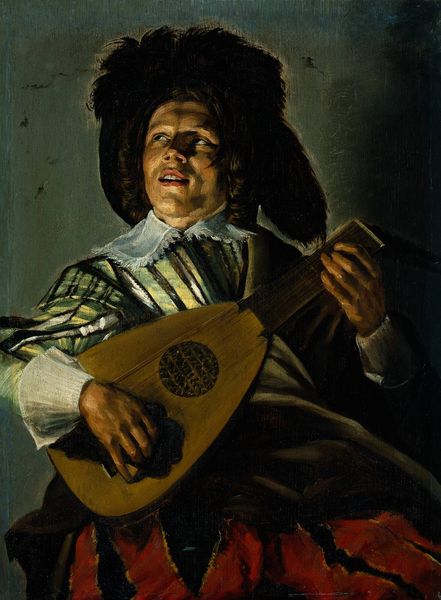
Titel: Die Serenade
Künstler: Judith Leyster
Standort: Amsterdam
Institution: Rijksmuseum
Schlagwörter: dunkel, hand, mann, schatten, umhang, weiß, gelb, grün, sitzen, abend, braun, finger, frau, grau, haar, hell, hut, licht, mund, nacht, nase, profil, schwarz, blick, rot, malerei, rock, alt, hemd, mütze, augen, barock, bluse, gesicht, halten, inkarnat, kragen, mensch, pelz, rembrandt, bildnis, hals, hände, instrument, niederlande, portrait, porträt, öl, auge, gewand, haare, kostüm, sitzend, spitzen, gesang, gitarre, musik, musiker, sängerin, helldunkel, fell, perücke, blue, court, feathers, hands, hat, men, oil, plumes, red, white, arm, black, collar, dark, face, green, grey, hair, lace, lady, nose, old, painting, robe, seated, sitting, wall, woman, yellow, spielen, glanz, musizieren, goya, streifen, gown, looking, brown, junge, gedanken, griff, spiel, zigeuner, denken, schwarzweiss, soldat, manschetten, zigeunerin, feather, zähne, lieder, singen, sänger, narbe, untersicht, classic, man, sky, mittelalter, background, young, baroque, boy, costume, eyes, male, spain, spanish, spitzenkragen, caravaggismus, chiaroscuro, fellmütze, gaukler, gitarrist, halbdunkel, klangkörper, laute, lautenspieler, lautespieler, mandoline, menscj, pelzmütze, porträ, saiten, saiteninstrument, terbruggen, weite hosen, zupfen, zwerg, evening, light, pluderhose, lyra, look, color, shadow, chin, fur, mouth, birds, curls, smile, photo, lied, musikant, happy, smiling, clothes, music, renaissance, walls, art, colorful, pants, musician, medieval, zitter, fingers, stare, leisure, play, stripes, stripe, playing, holländische malerei, frans hals, banjo, trousers, shirt, dance, border, singer, nail, guitar, cuff, lockn, lute, mandolin, singing, ruff, performing, player, violin, handsome, outfit, sitar, fat, cuffs, strange, brushwork, smirk, string, rumpelstielschen, blusson, bard, oil on canvas, strings, portrain, curly, sly, red trousers, lyre, caravaggio, teeth, dwarf, striped, guy, noes, fool, paiting, tenebrism, musical, comedy, sing, curosucruo, fur hat, caravaggesk, minstrel, inquisition, rainesance, lire, hat#, utrecht, cufs, leyster, judith, song, tune, music musician lute, xvii, player singer, renascence, entertainer, strumming, finges, chrods, chords, chiqroscuro, midget, teeth], ingers, frans, claire obscure, red], laud, trovator, scottish, scot, animal skin hat, guitare, guirter, hnads, frets, oil on cancas, misucian, troubador